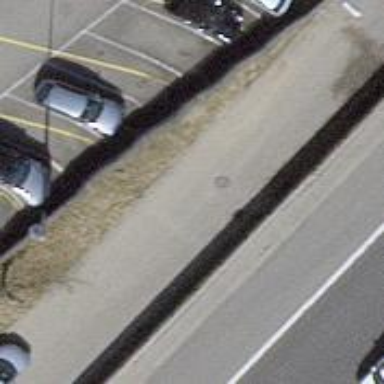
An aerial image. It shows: Bicycle parking area with stands available.